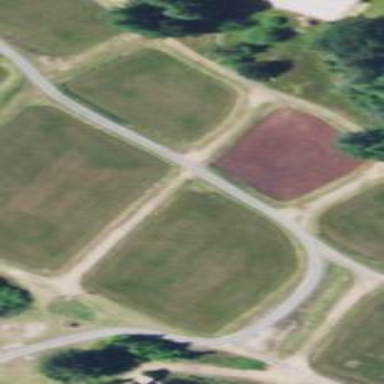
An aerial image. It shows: Farmland where cranberries are grown.